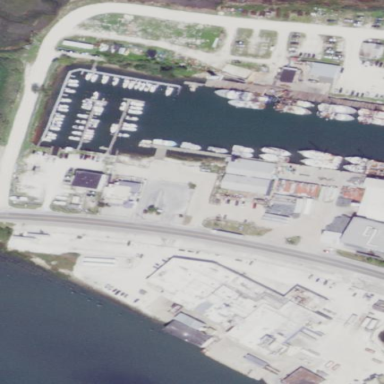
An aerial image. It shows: Marina on leisure land.